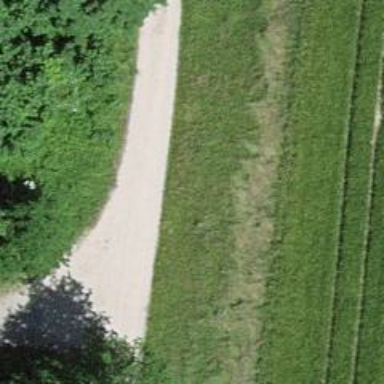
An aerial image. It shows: Gravel track with grade2 tracktype.